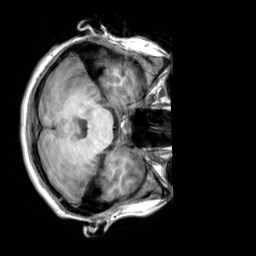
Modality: T1w
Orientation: axial
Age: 24
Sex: female
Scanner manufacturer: siemens
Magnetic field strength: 3 T
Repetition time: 2.3 s
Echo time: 0.00303 s